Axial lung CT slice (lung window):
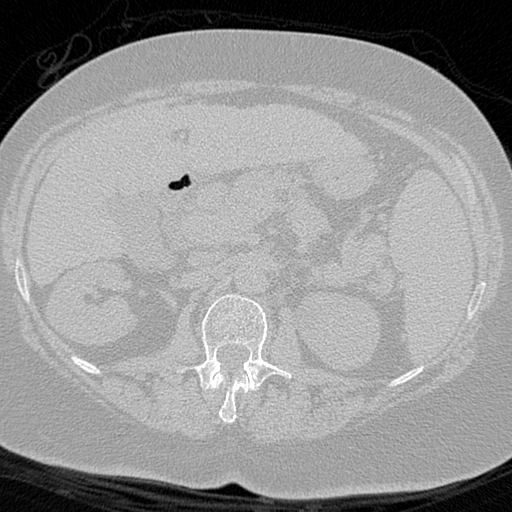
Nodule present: no